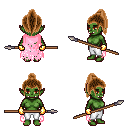
a pixel art fantasy rpg character, female body template, orc, green skin, pink tattered cape, white pants, brown long topknot hairstyle, gold gloves, spear, four views (front, back, left, right), 2x2 character sprite sheet, small pixel art, hard edges, no anti-aliasing